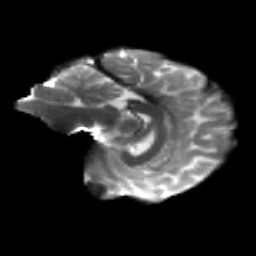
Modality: T2w
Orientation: sagittal
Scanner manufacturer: siemens
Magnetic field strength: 3 T
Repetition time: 4.16 s
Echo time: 0.0806 s